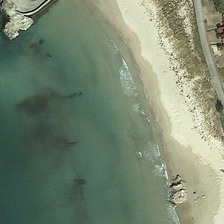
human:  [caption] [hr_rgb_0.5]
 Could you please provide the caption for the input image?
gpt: yellow beach is between blue ocean and a road .

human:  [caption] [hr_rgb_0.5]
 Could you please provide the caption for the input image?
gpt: yellow beach is between blue ocean and a road .

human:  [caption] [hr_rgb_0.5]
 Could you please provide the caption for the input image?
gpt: yellow beach is between blue ocean and a road .

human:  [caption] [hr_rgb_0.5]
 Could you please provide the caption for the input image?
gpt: yellow beach is between blue ocean and a road .

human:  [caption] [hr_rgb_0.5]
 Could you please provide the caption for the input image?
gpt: yellow beach is between blue ocean and a road .